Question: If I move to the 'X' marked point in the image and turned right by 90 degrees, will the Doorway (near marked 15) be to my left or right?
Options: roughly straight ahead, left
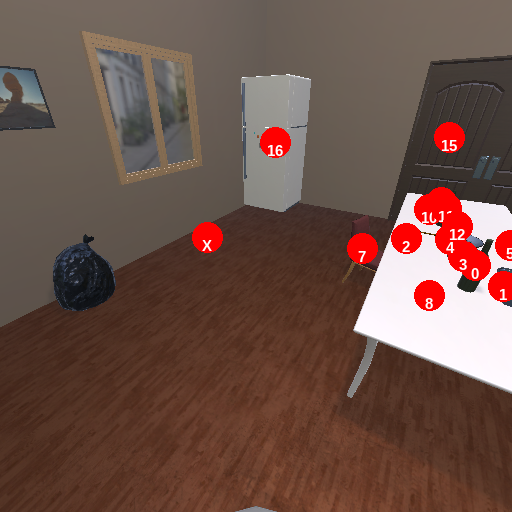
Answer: roughly straight ahead